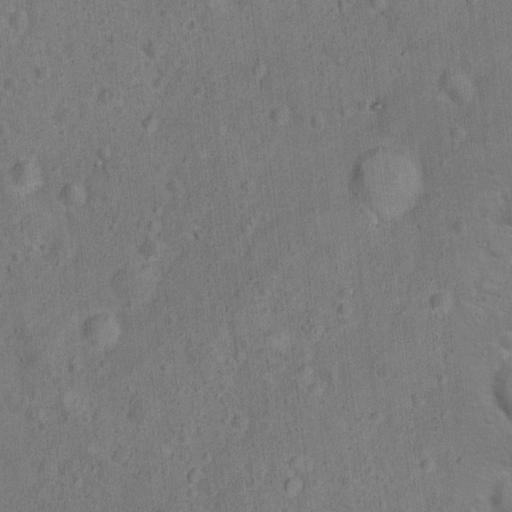
Classes present: Background